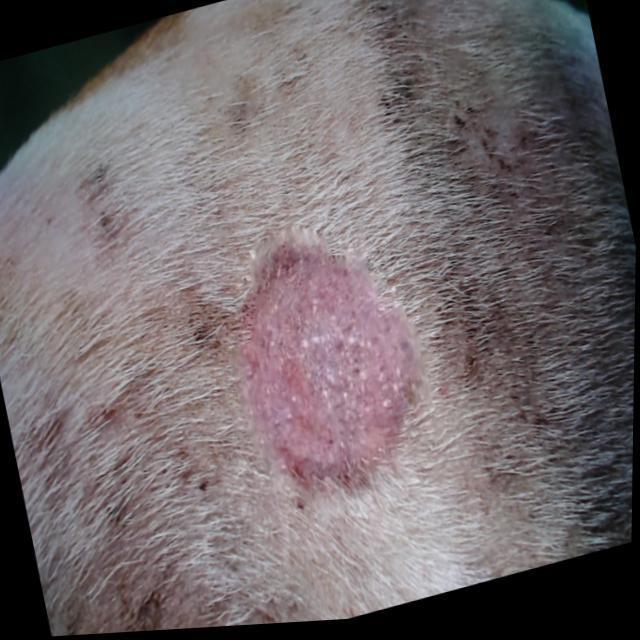
Canine ringworm (Dermatophytosis) — fungal infection caused by Microsporum or Trichophyton. Presents with circular alopecia, scaling, crusting, and broken hairs.